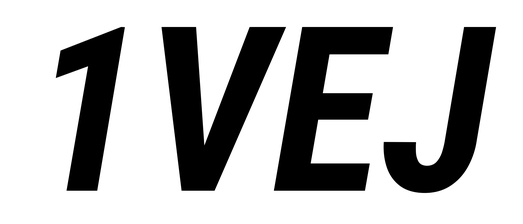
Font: Roboto-Italic_Condensed_Bold_Italic